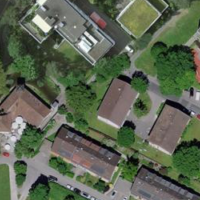
EUNIS habitat code: 55
Species observed at this site:
Aruncus dioicus
Symphoricarpos albus